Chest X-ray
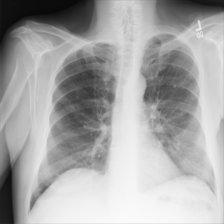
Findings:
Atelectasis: negative
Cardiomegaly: negative
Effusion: negative
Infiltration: negative
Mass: negative
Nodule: negative
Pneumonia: negative
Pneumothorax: negative
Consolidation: negative
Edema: negative
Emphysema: positive
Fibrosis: negative
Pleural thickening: negative
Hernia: negative